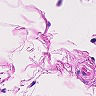
Metastatic tissue present: no